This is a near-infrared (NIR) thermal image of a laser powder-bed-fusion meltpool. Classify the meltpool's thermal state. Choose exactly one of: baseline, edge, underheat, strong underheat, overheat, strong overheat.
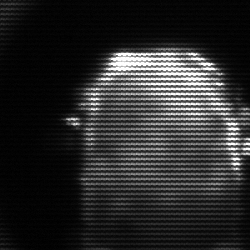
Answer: baseline